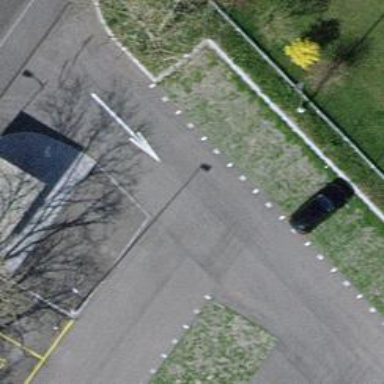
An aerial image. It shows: Parking aisle designated as service road.